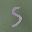
Label: 5